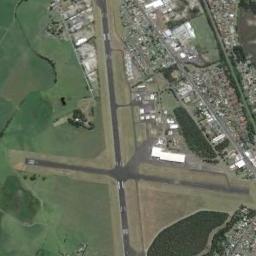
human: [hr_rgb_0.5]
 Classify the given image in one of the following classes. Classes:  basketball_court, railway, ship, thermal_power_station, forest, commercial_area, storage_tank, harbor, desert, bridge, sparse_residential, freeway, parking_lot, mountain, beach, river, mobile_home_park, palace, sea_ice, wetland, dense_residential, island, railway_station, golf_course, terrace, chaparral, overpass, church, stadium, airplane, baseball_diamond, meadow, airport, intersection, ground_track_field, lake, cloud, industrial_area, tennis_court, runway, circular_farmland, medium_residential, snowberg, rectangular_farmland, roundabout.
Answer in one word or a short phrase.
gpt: airport